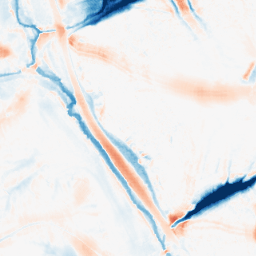
Category: morphological
Decomposition family: tophat_combined
Decomposition parameters: size: 20
Upsampling method: sinc_blackman
Upsampling parameters: scale: 2
kernel_size: 4
Upsampling scale: 2